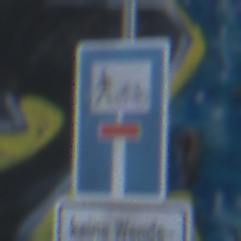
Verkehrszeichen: SackgasseRadverkehrFussgaengerDurchlaessig
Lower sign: HinweisGeaenderteVorfahrtVerkehrsfuehrungVerkehrsregelung3
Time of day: Midday
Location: Outdoor (Urban)
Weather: Clear
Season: NotSpecified
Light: Natural